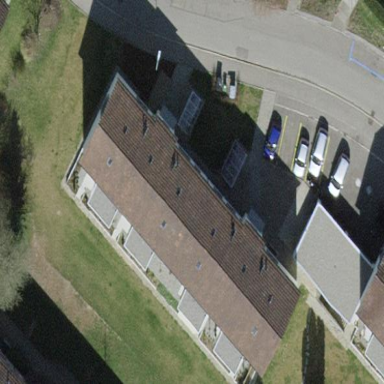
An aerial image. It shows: Tile-roofed apartment building.